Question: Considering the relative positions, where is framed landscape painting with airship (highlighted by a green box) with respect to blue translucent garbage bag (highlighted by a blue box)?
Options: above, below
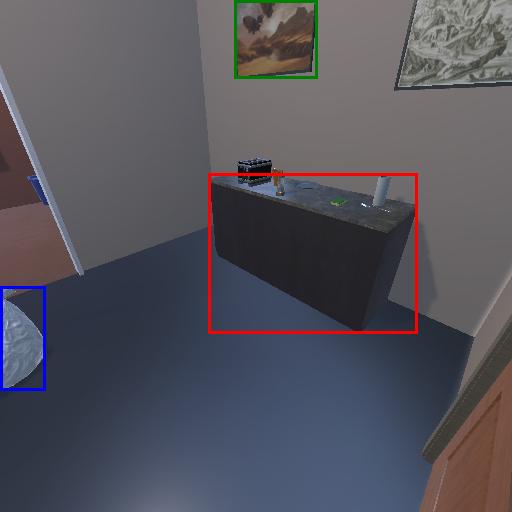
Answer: above